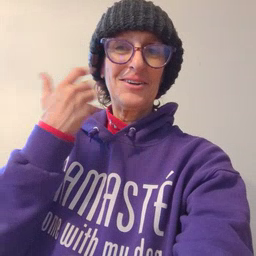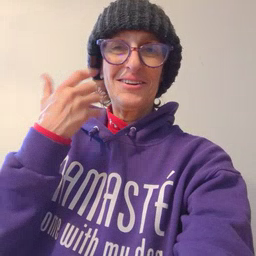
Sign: tiger